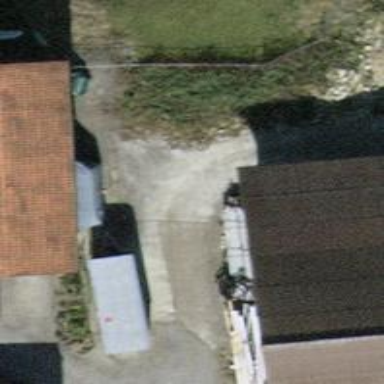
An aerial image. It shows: Concrete driveway.